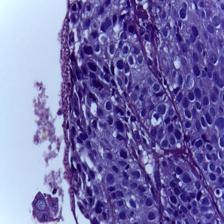
Diagnosis: OSCC